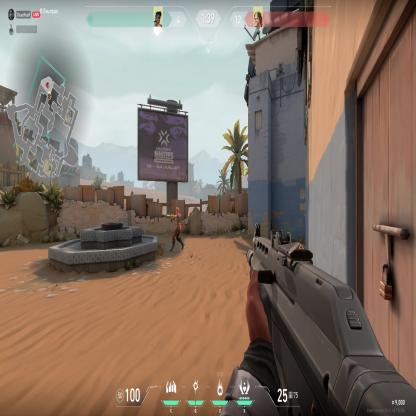
Label: enemy